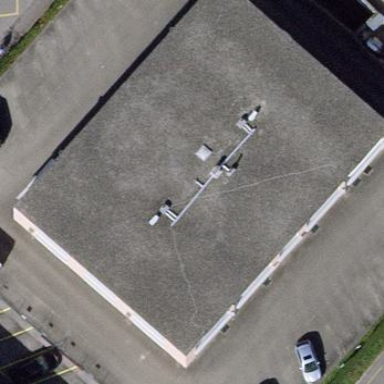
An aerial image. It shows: Commercial building.